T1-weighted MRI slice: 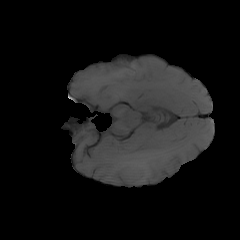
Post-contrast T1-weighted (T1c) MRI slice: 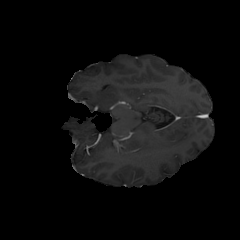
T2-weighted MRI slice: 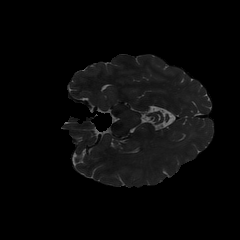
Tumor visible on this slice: no